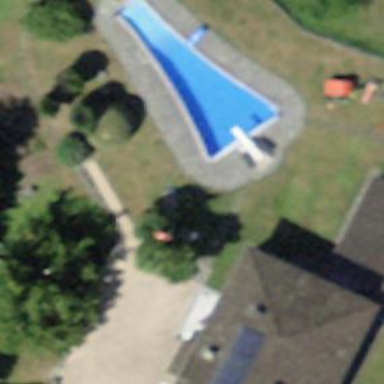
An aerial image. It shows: Swimming pool located in leisure land.